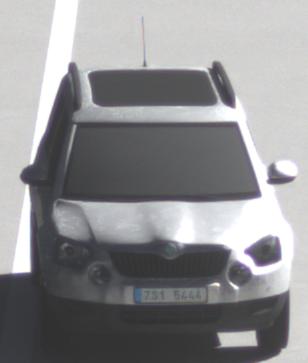
Make: Skoda
Model: Yeti 1.2 TSI
Detailed model: Yeti
Model produced from: 2009/11
Model produced until: 2011/10
Doors: 5
Color: white
Road condition: dry road
Daytime: morning or afternoon
Contrast: high contrast